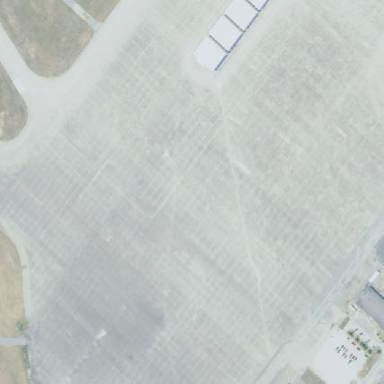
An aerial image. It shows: Concrete apron at the airport.